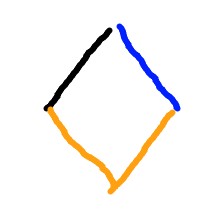
Shape: rhombus